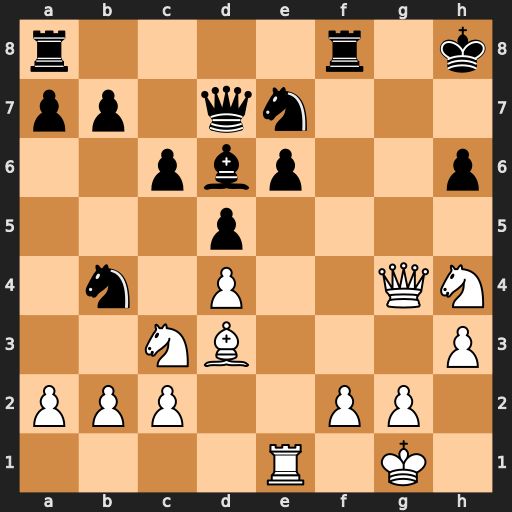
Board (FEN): r4r1k/pp1qn3/2pbp2p/3p4/1n1P2QN/2NB3P/PPP2PP1/4R1K1
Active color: w
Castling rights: -
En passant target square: -
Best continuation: Rxe6 Rf6 Rxf6 Qxg4 hxg4